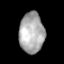
Tissue: lung
Cell type: T cells
Senescence score: 0.1427
Nuclear area (px): 984
Mean DAPI intensity: 172.265